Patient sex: M
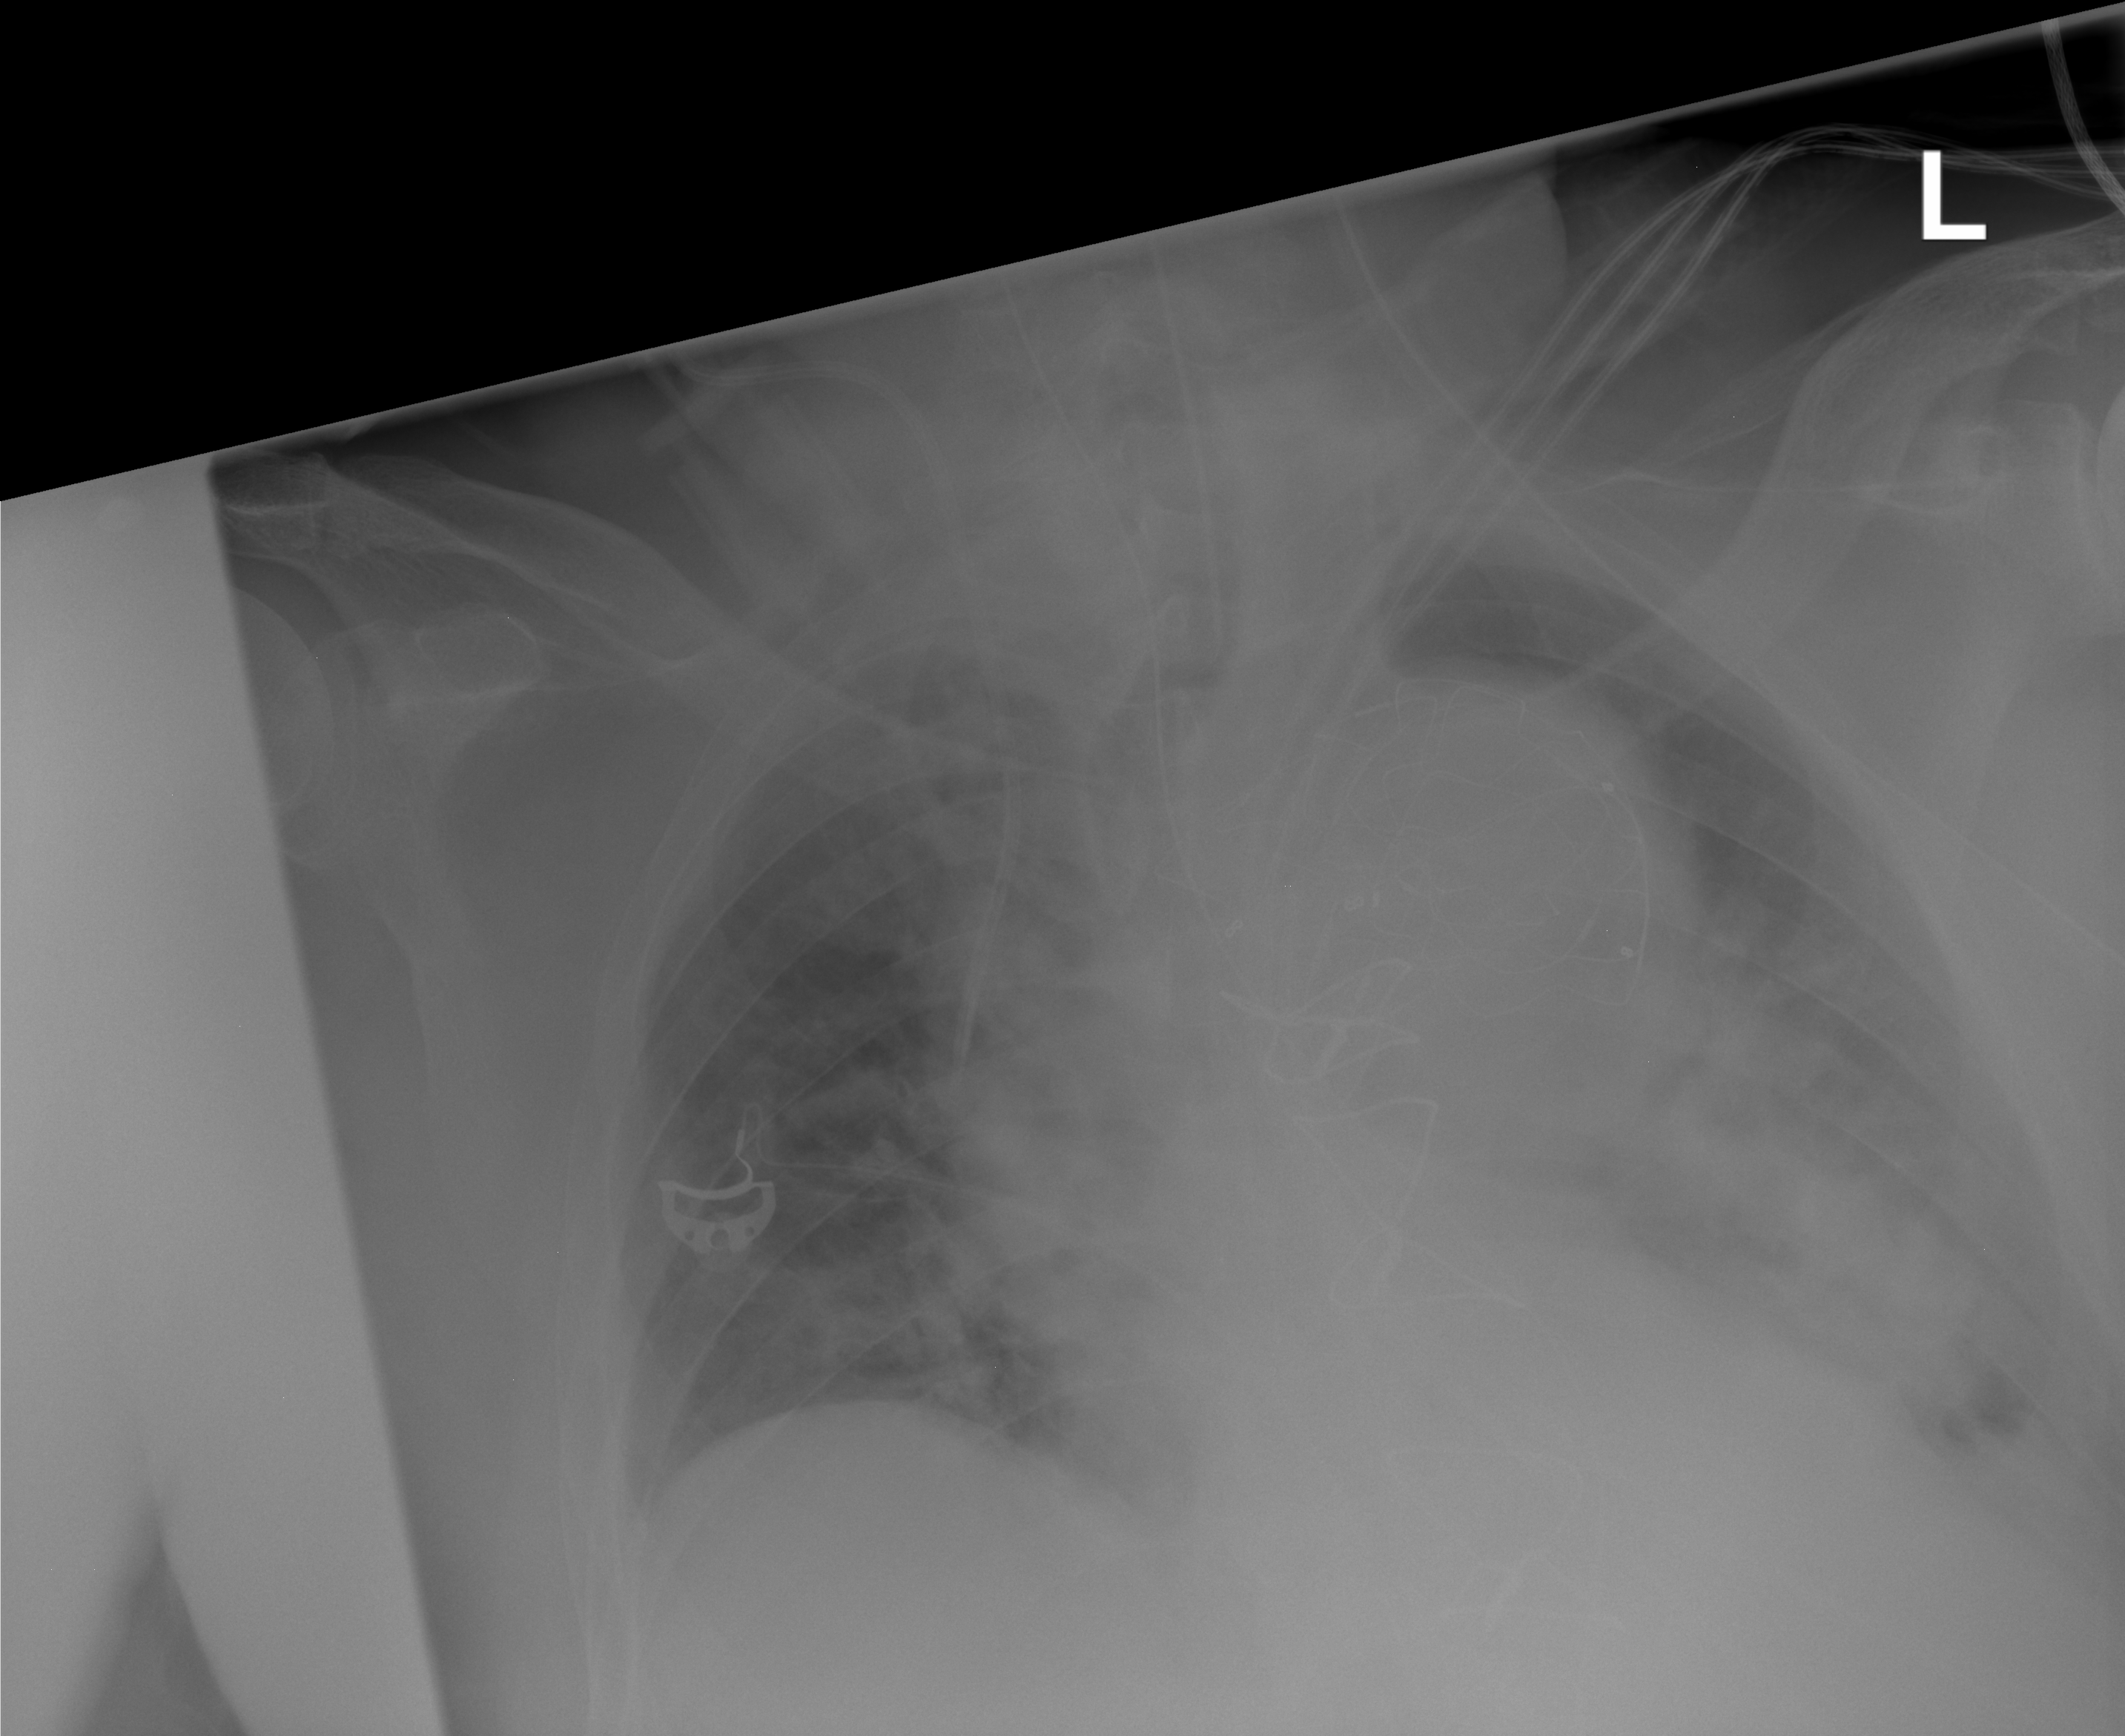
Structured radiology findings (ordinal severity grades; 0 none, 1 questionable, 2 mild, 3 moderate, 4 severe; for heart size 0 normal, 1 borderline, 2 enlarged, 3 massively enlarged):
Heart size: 0
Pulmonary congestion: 2
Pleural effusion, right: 0
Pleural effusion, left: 2
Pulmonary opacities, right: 2
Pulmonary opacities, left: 3
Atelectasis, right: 2
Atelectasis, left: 2